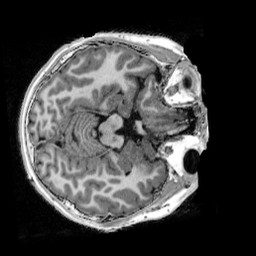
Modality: UNIT1_denoised
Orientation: axial
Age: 10
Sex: male
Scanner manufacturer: siemens
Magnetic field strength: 3 T
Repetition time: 4 s
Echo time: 0.00303 s